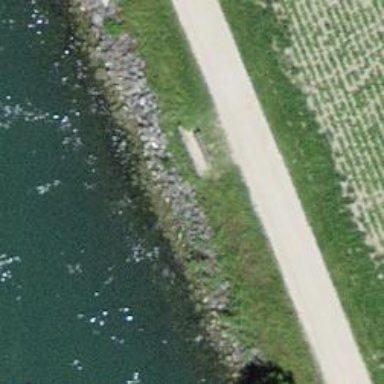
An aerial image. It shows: Maroon bench.